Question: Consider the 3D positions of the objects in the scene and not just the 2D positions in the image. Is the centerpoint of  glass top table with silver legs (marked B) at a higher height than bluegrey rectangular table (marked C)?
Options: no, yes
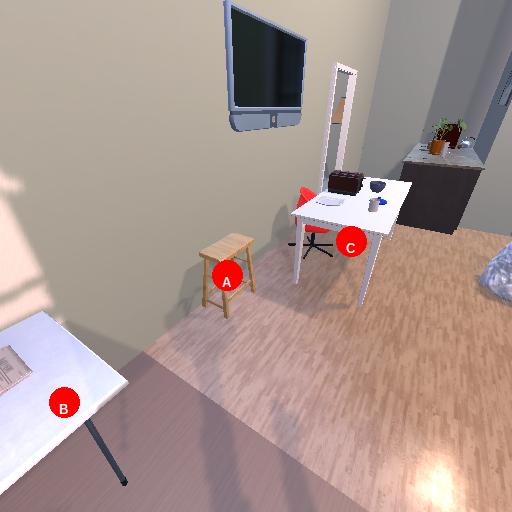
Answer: no